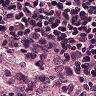
Metastatic tissue present: no